Interaction volume radius: 5 \u00c5
Interaction volume height: 10 \u00c5
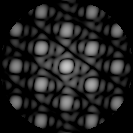
Disorder parameter: 0.08209